Question: I'm making a grid of divs that can be toggled on and off. I need to post the values of these toggled divs to a database.
Currently I have jQuery waiting for clicks on the divs and then changing checkbox values on a hidden checkbox element...
'''
$('.icon').click(function(){
var checkValue = $(this).attr("data-c");
// Then tick hidden checkbox where data-c = checkbox
});
'''
As I end up posting this data with ajax, is there a better way to do this?
Here's what it looks like:

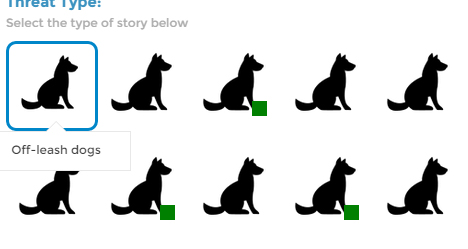
Answer: You actually .
Use a '<label>' elements to wrap your checkbox and a span.
Change the style of that inner 'span' using the 'input:checked' next sibling selector '+':
'''
label.icon span{
cursor: pointer;
display: inline-block;
width: 75px;
height: 75px;
background:url(http://i.stack.imgur.com/ceycQ.jpg) no-repeat;
border: 3px solid #0186C9;
border-radius: 12px;
}
label.icon input{ /* hide the checkbox */
position: absolute;
visibility: hidden;
}
label.icon input:checked + span{ /* when input is checked */
background-position: 0 -75px;
}
'''
'''
<form action="">
<label class="icon">
<input type="checkbox" name="dog">
<span></span>
</label>
</form>
'''
on 'form' submit you'll submit all the correct data without a single line of JS